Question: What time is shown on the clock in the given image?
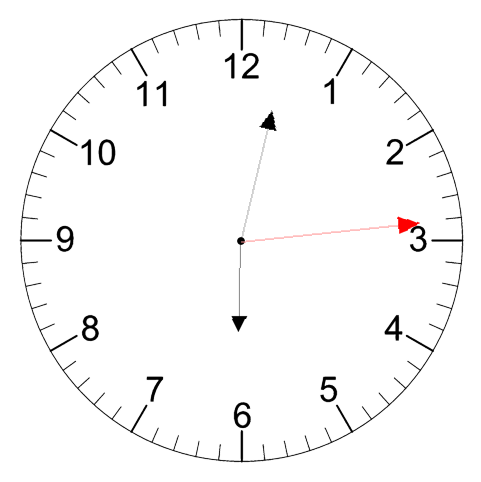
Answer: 06:02:14